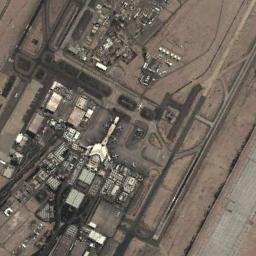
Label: airport